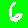
Digit: 6